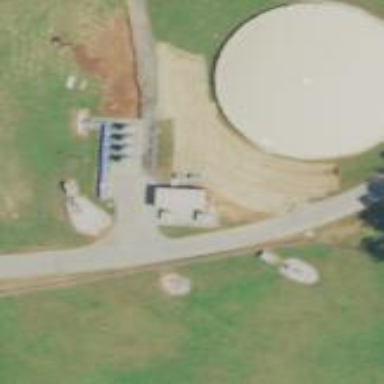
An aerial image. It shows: Storage tank that is man-made.